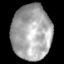
Tissue: skin
Cell type: Epithelial cells
Senescence score: 0.1998
Nuclear area (px): 2138
Mean DAPI intensity: 166.657